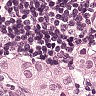
Metastatic tissue present: no